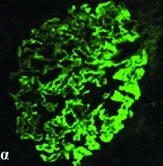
IgA (alpha-heavy chain).
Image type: pathology (immunostaining)